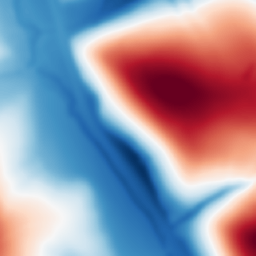
Category: multiscale
Decomposition family: dog
Decomposition parameters: sigma_low: 3
sigma_high: 100
Upsampling method: area
Upsampling parameters: scale: 2
Upsampling scale: 2